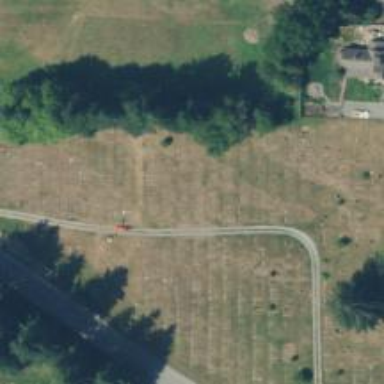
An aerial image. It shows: Cemetery.